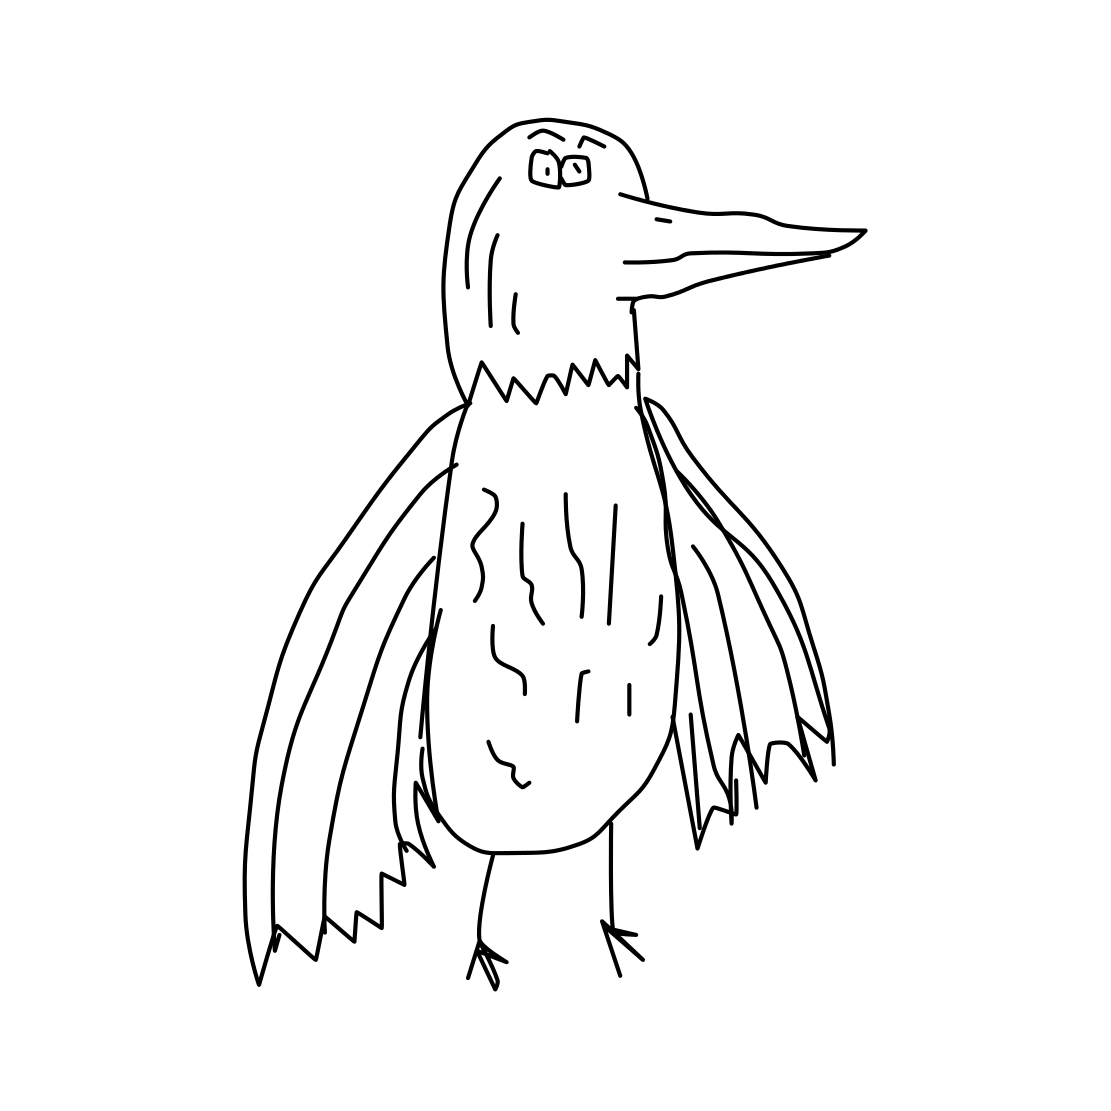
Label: standing bird